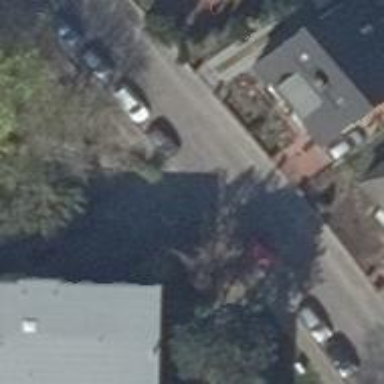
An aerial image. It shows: Residential road with concrete plates as the surface. There are sidewalks on both sides.